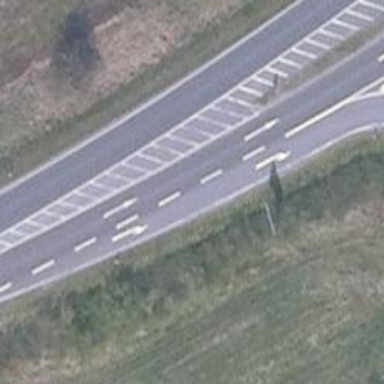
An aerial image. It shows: Asphalt road classified as primary highway.